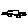
Label: car